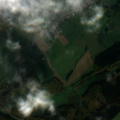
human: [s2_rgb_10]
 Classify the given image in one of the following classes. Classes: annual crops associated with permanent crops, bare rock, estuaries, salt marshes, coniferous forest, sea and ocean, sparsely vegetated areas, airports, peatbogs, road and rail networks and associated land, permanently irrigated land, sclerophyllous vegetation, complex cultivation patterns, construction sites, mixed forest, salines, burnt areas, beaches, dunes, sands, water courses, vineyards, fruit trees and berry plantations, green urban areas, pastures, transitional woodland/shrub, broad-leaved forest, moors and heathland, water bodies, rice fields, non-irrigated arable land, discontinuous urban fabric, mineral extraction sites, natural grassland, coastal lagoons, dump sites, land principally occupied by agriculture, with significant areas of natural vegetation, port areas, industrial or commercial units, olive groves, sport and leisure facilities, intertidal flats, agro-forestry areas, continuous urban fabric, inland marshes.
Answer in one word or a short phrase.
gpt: non-irrigated arable land, complex cultivation patterns, mixed forest